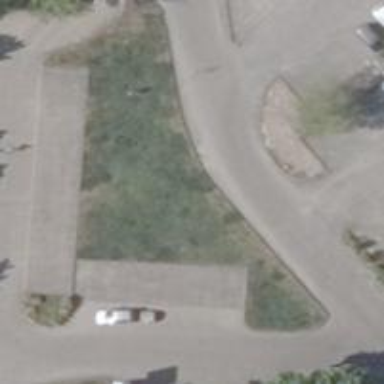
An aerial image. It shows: Asphalt service road.